Question: I'm trying learn R by graphing 3 series from some data collected in a Physics lab. I have 3 csv files:
r.csv:
'''
"Voltage","Current"
2,133
4,266
6,399
8,532
10,666
'''
And there are two more. I load them like this:
'''
r <- read.csv("~/Desktop/r.csv")
rs <- read.csv("~/Desktop/rs.csv")
rp <- read.csv("~/Desktop/rp.csv")
'''
Then, I combine them into a matrix:
'''
data <- cbind(r, rs, rp)
'''
When I display 'data', I get this extra column on the left which I though was just there when the matrix was displayed:
'''
data
Voltage Current Voltage Current Voltage Current
1 2 133 2 270 2 67.4
2 4 266 4 535 4 134.3
3 6 399 6 803 6 200.0
4 8 532 8 1070 8 267.0
5 10 666 10 1338 10 334.0
'''
But the graph shows an extra series:
'''
matplot(data, type = c("b"), pch=5, col = 1:5, xlab="Voltage (V)", ylab="Current (A)")
'''

Also, why is the x axis all wrong? The data points are at x = 2, 4, 6, 8, and 10, but the graph shows them at 1, 2, 3, 4, and 5. What am I missing here?
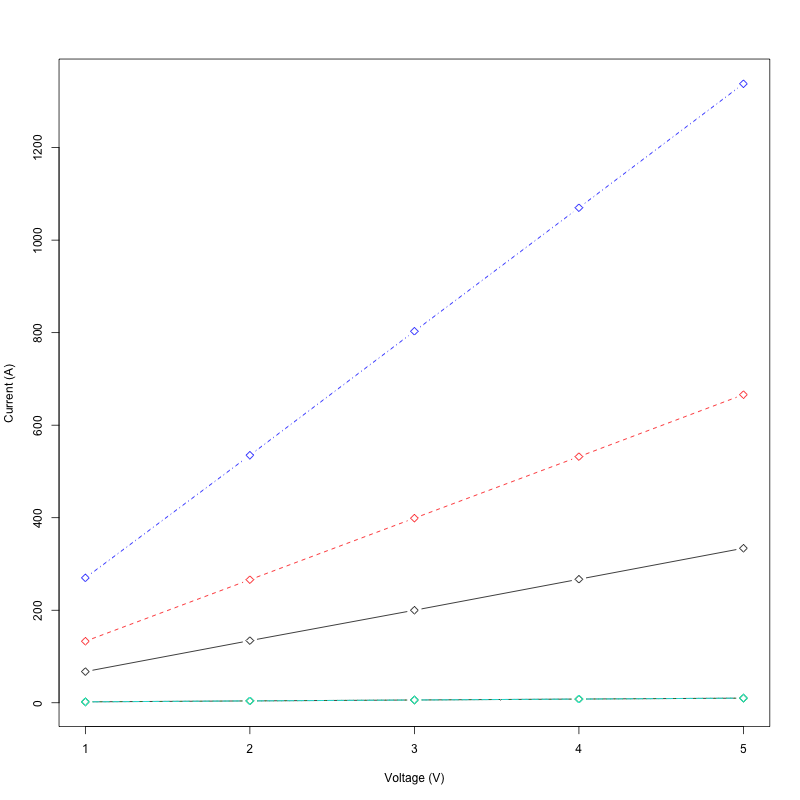
Answer: 'help(matplot)' for starters:
'''
matplot(x, y, type = "p", lty = 1:5, lwd = 1, lend = par("lend"),
pch = NULL,....
'''
says:
'''
x,y: vectors or matrices of data for plotting. The number of rows
should match. If one of them are missing, the other is taken
as 'y' and an 'x' vector of '1:n' is used. Missing values
('NA's) are allowed.
'''
so you've only given one of x and y, so 'matplot' has treated your whole matrix as 'y' and a vector of '1:5' on the X axis. 'matplot' isn't psychic enough to realise your matrix is a mix of X and Y numbers.
Solution is is something like:
'''
matplot(data[,1], data[,-c(1,3,5)],....etc...)
'''
which gets the X coordinates from the first voltage column, and then creates the Y matrix by dropping all the voltage columns using negative indexing to leave just the current columns. 'data[,c(2,4,6)]' would probably work just as well.
Note this only works because your three series have all the same X-values. If this isn't the case and you want to plot multiple lines then I reckon you should look into the 'ggplot2' package...